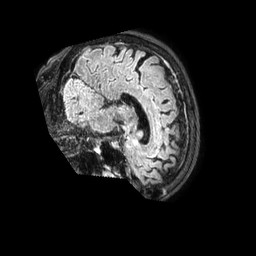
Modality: FLAIR
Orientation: sagittal
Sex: female
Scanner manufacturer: philips
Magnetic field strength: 3 T
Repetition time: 4.8 s
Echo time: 0.34 s